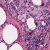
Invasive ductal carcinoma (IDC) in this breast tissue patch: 0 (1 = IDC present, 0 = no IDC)